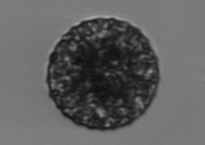
Label: Vicicitus_globosus